Field crop: tomato
Growth stage: 1
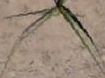
Species: cyperus